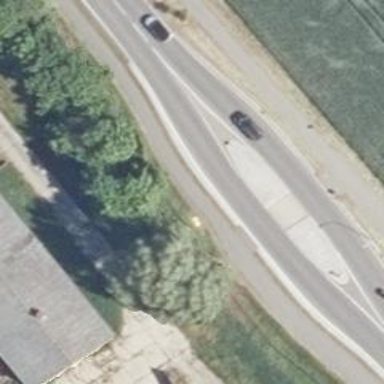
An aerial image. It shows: Secondary road with asphalt surface and separate sidewalks on both sides. There is traffic calming island on the road.